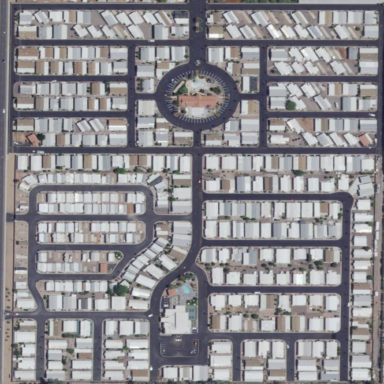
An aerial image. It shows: Residential area that also serves as caravan site for tourism.